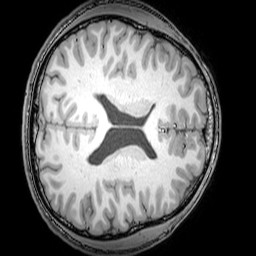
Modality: T1w
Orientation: axial
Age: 24
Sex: male
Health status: healthy
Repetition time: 0.081 s
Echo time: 0.037 s